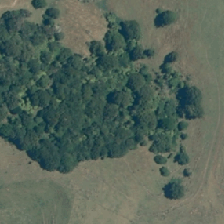
Land cover: indigenous_forest